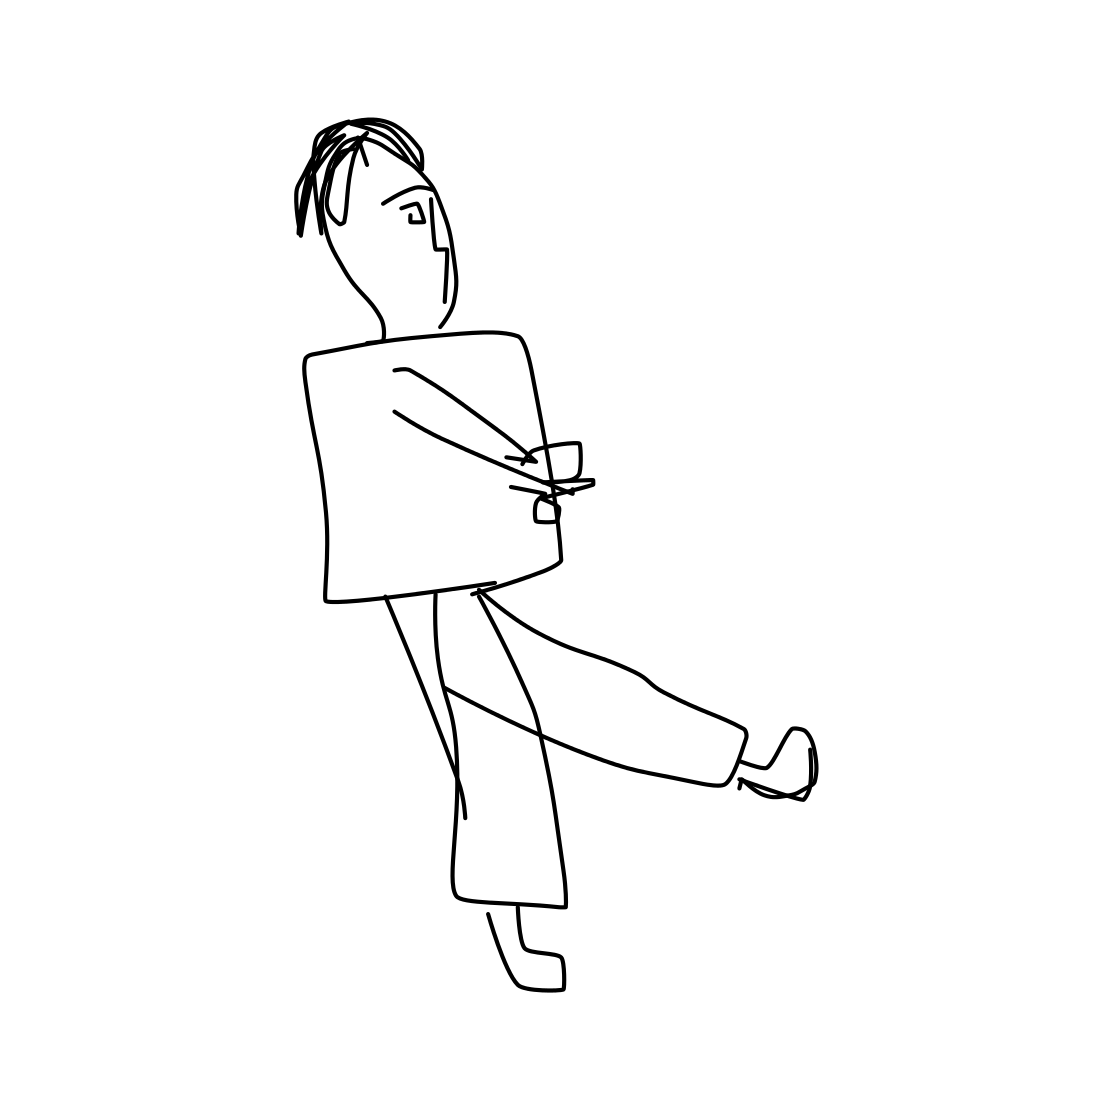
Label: person walking